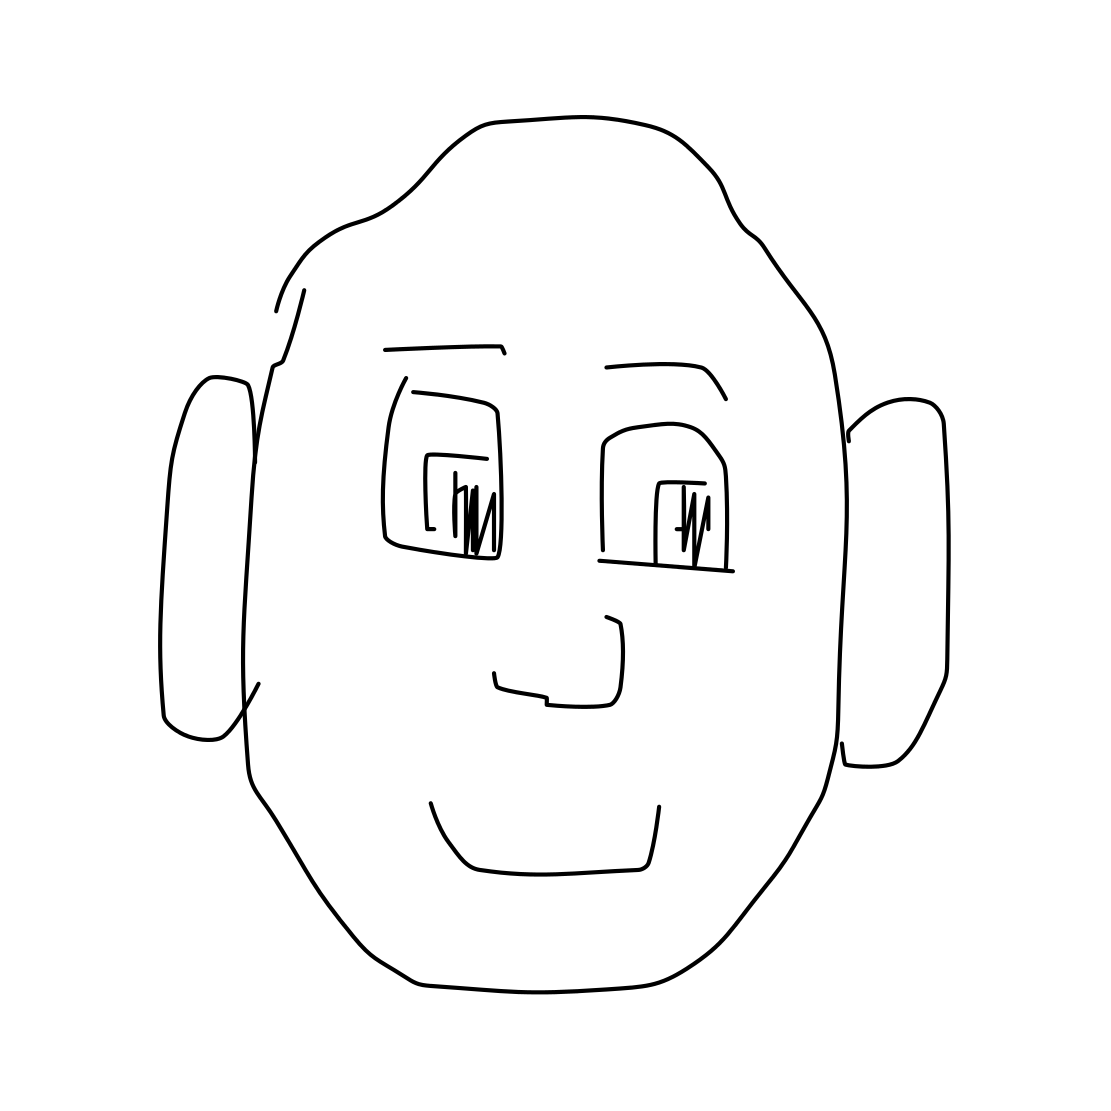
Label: face